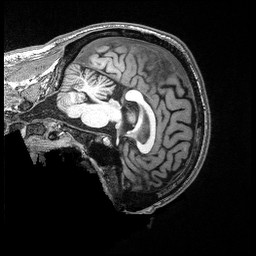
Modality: T1w
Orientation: sagittal
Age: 43
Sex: male
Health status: healthy
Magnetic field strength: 3 T
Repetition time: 2.53 s
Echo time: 0.00331 s